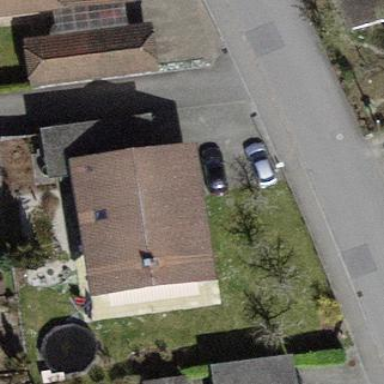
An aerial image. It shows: Building with tile roof.